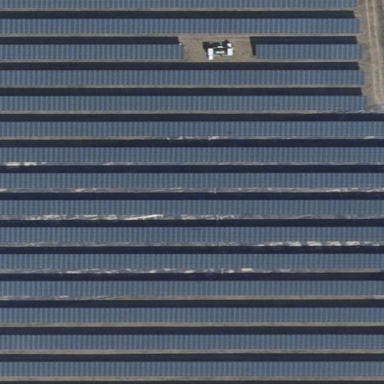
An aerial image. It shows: Solar power generator with photovoltaic panels.